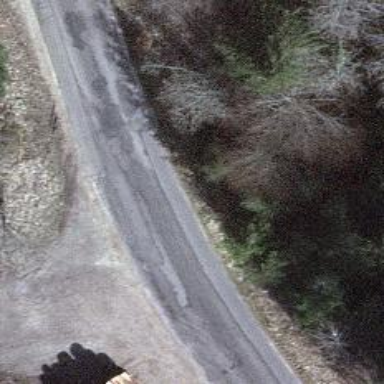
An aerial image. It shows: Tertiary road.